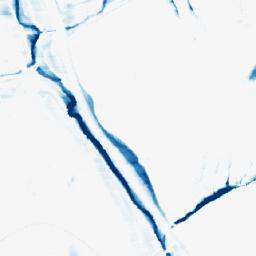
Category: morphological
Decomposition family: morphological_rect
Decomposition parameters: operation: closing
width: 20
height: 3
Upsampling method: nearest
Upsampling parameters: scale: 2
Upsampling scale: 2